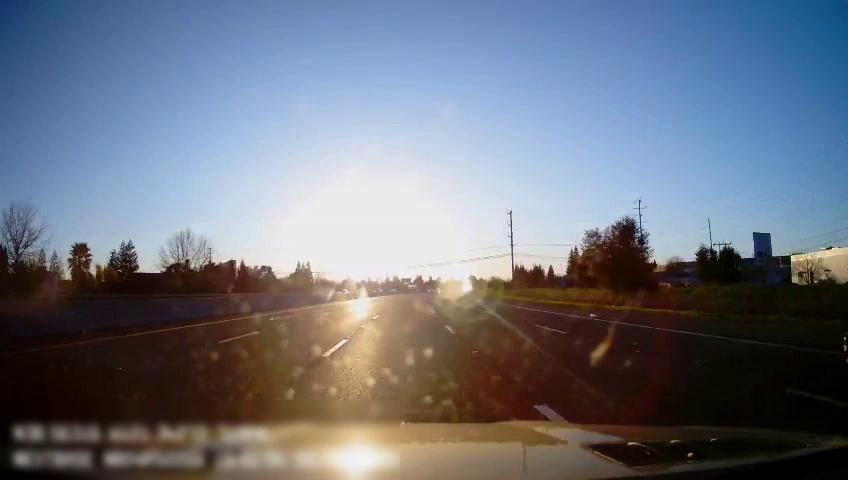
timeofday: Day
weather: Sunny
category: Drivable Space
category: Vehicles | SUV
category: Lanes | Alternate Lane
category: Lanes | Alternate Lane
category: Lanes | Current Lane
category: Lanes | Current Lane
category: Lanes | Alternate Lane
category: Lanes | Alternate Lane